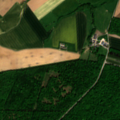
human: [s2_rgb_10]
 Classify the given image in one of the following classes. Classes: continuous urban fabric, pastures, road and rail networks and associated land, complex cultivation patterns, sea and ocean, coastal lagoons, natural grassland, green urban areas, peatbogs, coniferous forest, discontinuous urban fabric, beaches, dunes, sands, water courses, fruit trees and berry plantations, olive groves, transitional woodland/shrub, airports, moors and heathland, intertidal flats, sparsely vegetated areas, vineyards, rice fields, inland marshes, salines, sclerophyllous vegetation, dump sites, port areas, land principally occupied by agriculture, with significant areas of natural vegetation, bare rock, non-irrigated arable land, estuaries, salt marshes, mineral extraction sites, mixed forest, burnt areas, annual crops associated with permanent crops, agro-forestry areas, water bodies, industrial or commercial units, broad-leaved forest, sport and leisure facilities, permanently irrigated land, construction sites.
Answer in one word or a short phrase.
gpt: non-irrigated arable land, pastures, complex cultivation patterns, broad-leaved forest